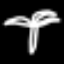
Label: palm tree